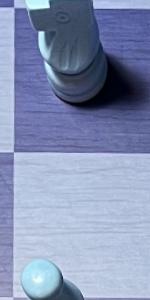
Label: Empty